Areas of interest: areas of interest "Industrial"
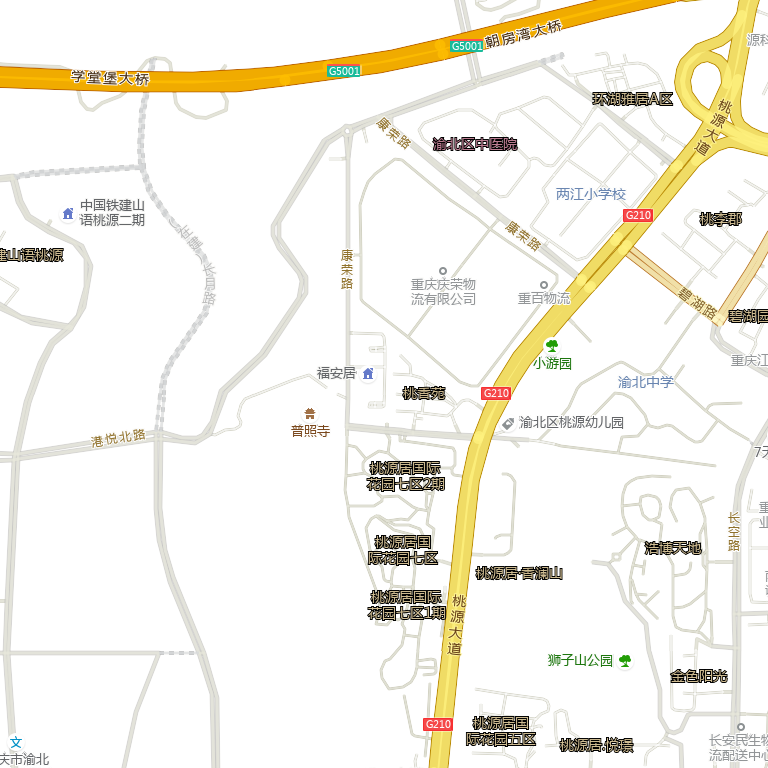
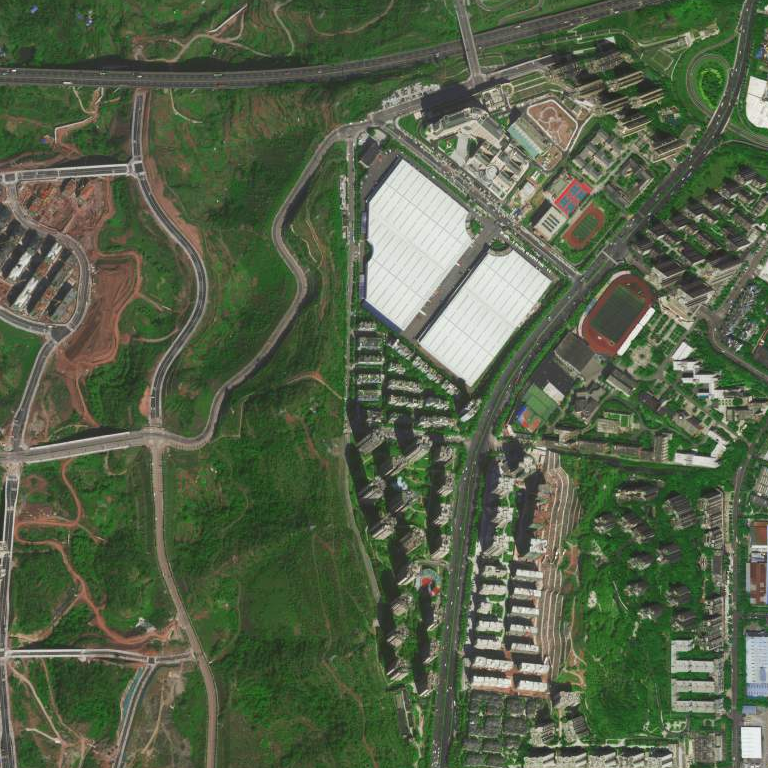